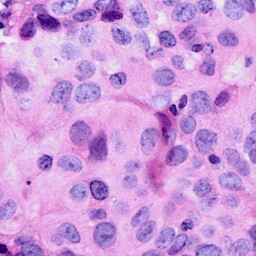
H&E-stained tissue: Breast